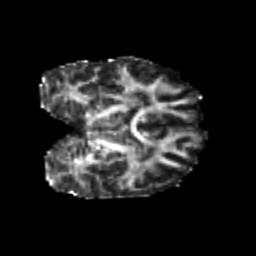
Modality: FA
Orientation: coronal
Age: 25
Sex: female
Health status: healthy
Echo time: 0.074 s